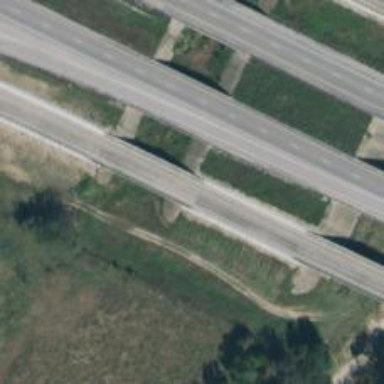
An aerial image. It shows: Secondary road with frontage road crossing bridge.